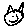
Label: cat